Field crop: tomato
Growth stage: 2
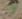
Species: solanum